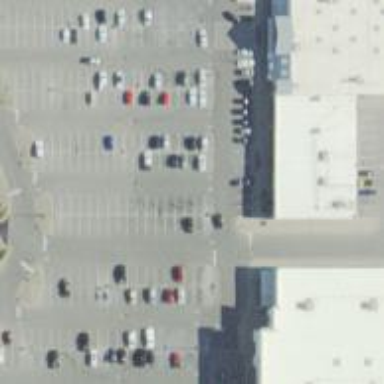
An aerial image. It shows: Parking space.